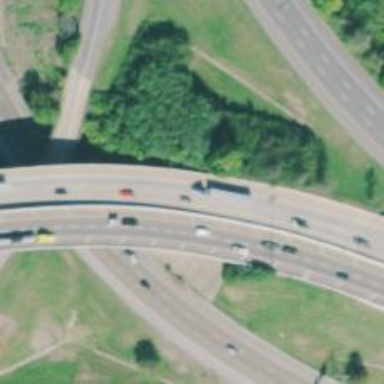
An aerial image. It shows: Motorway bridge.